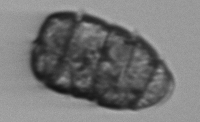
Label: Margalefidinium